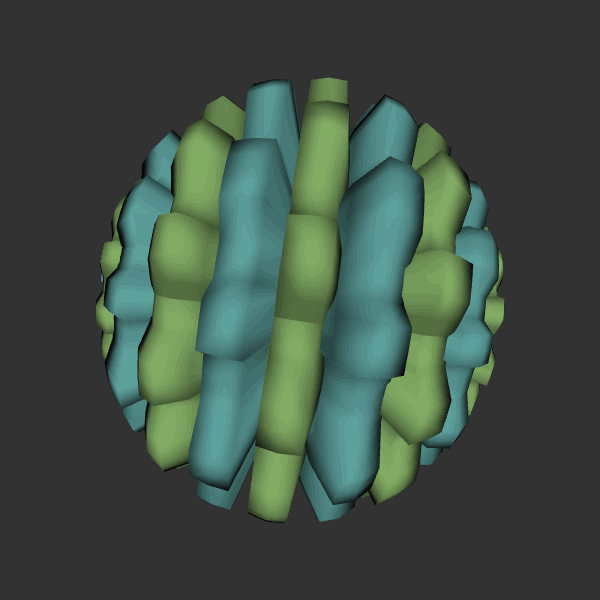
Background: dark